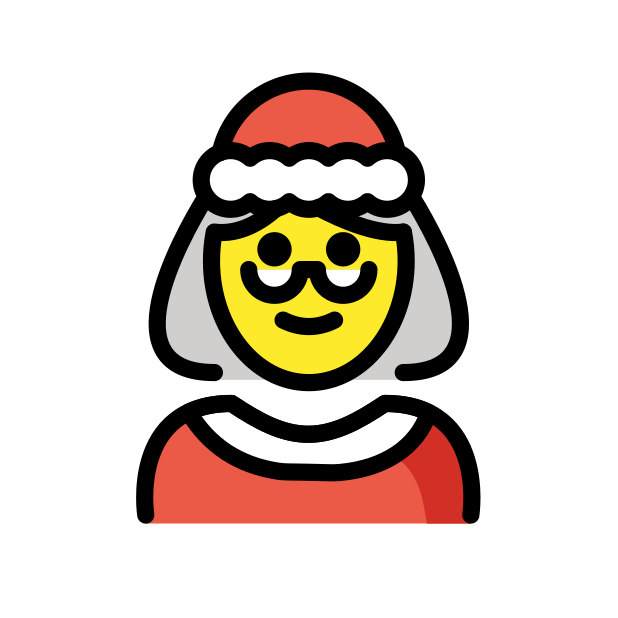
Mrs. Claus